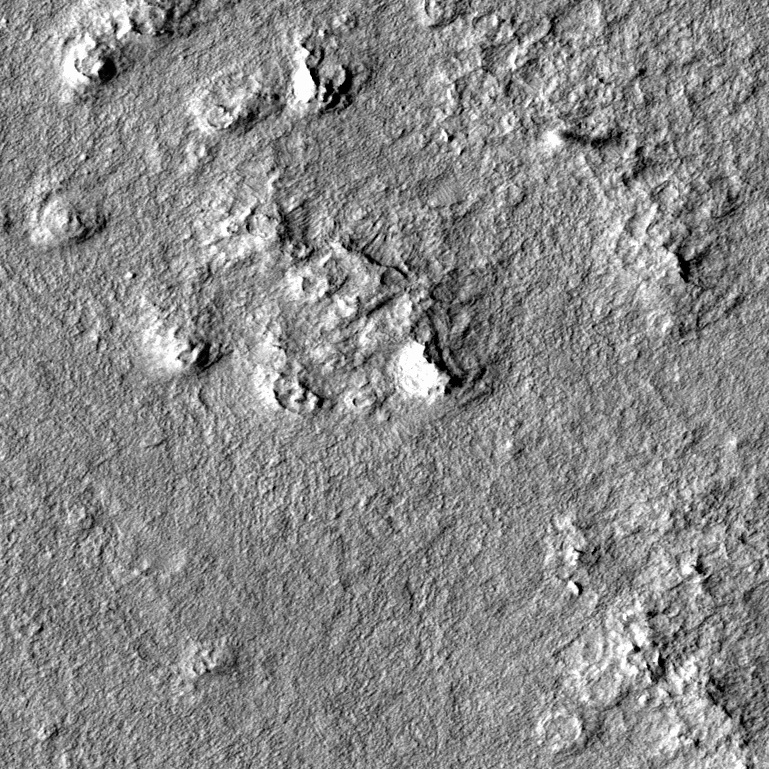
Label: dustdevil